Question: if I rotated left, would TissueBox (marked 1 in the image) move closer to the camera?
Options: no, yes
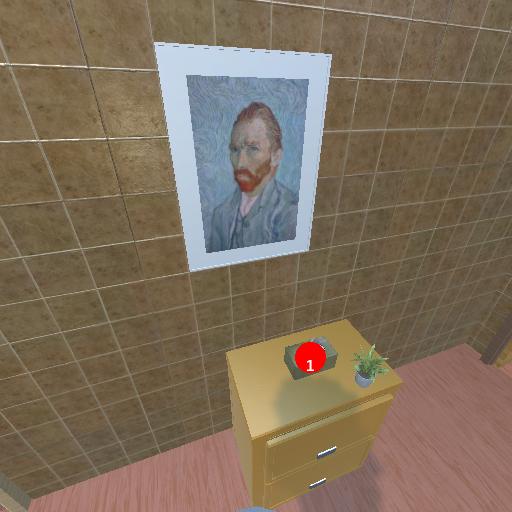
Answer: no